Field crop: tomato
Growth stage: 1
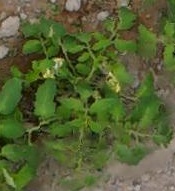
Species: tomato